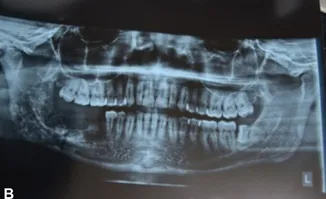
(B) Orthopantomogram showing honeycomb appearance and osteomyelitis of the right mandible.
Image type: radiology (x_ray)